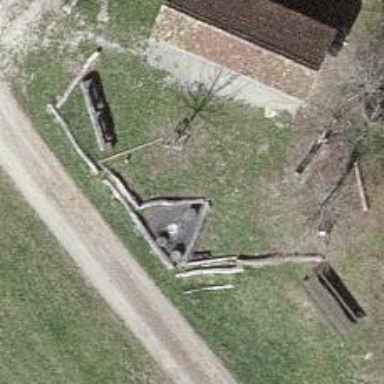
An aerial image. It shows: BBQ amenity.